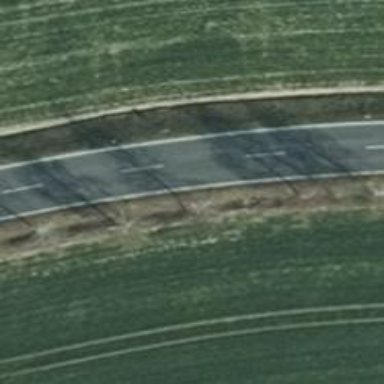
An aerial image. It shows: Secondary road with asphalt surface.